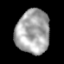
Tissue: lung
Cell type: Epithelial cells
Senescence score: 0.2151
Nuclear area (px): 1462
Mean DAPI intensity: 165.885